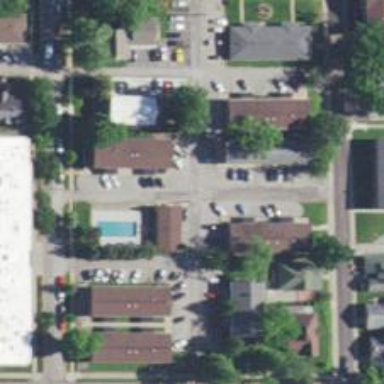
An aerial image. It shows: Alleyway designated as service road.